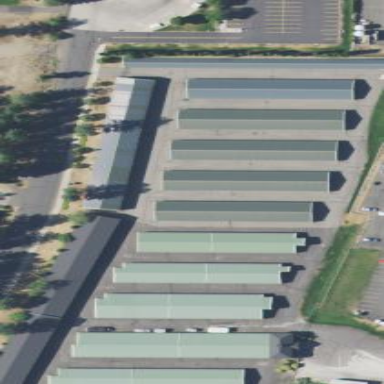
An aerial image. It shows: Commercial area with storage rental shop.